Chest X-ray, AP view. Patient: 45 years old, sex M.
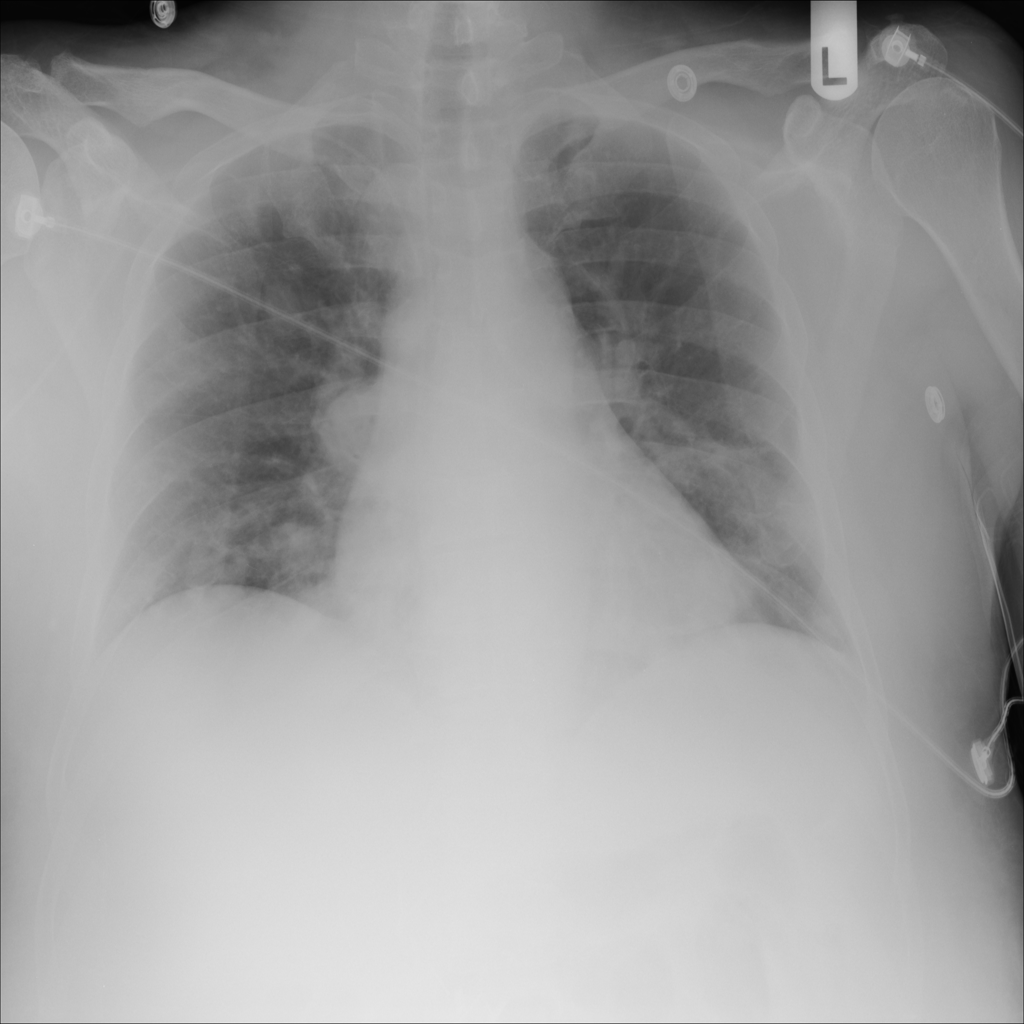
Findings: Nodule